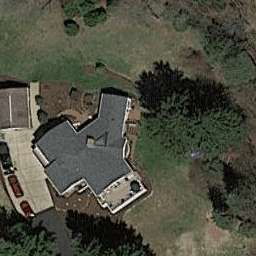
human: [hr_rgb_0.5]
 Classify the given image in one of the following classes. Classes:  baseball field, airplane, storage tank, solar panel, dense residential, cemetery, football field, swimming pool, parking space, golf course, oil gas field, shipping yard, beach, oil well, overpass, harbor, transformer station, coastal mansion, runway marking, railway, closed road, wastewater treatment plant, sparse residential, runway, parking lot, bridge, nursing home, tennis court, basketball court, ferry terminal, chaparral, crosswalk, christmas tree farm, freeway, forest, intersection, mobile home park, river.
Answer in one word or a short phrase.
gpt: sparse residential